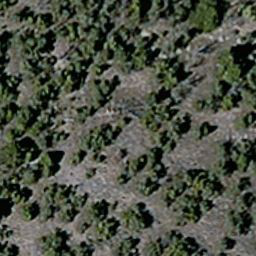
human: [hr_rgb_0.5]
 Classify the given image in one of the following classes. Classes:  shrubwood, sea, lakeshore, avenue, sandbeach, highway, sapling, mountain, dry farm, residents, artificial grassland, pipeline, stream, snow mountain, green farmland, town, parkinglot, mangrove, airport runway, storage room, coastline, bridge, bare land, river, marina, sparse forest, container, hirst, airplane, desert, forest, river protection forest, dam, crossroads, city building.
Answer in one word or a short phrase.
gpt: sparse forest